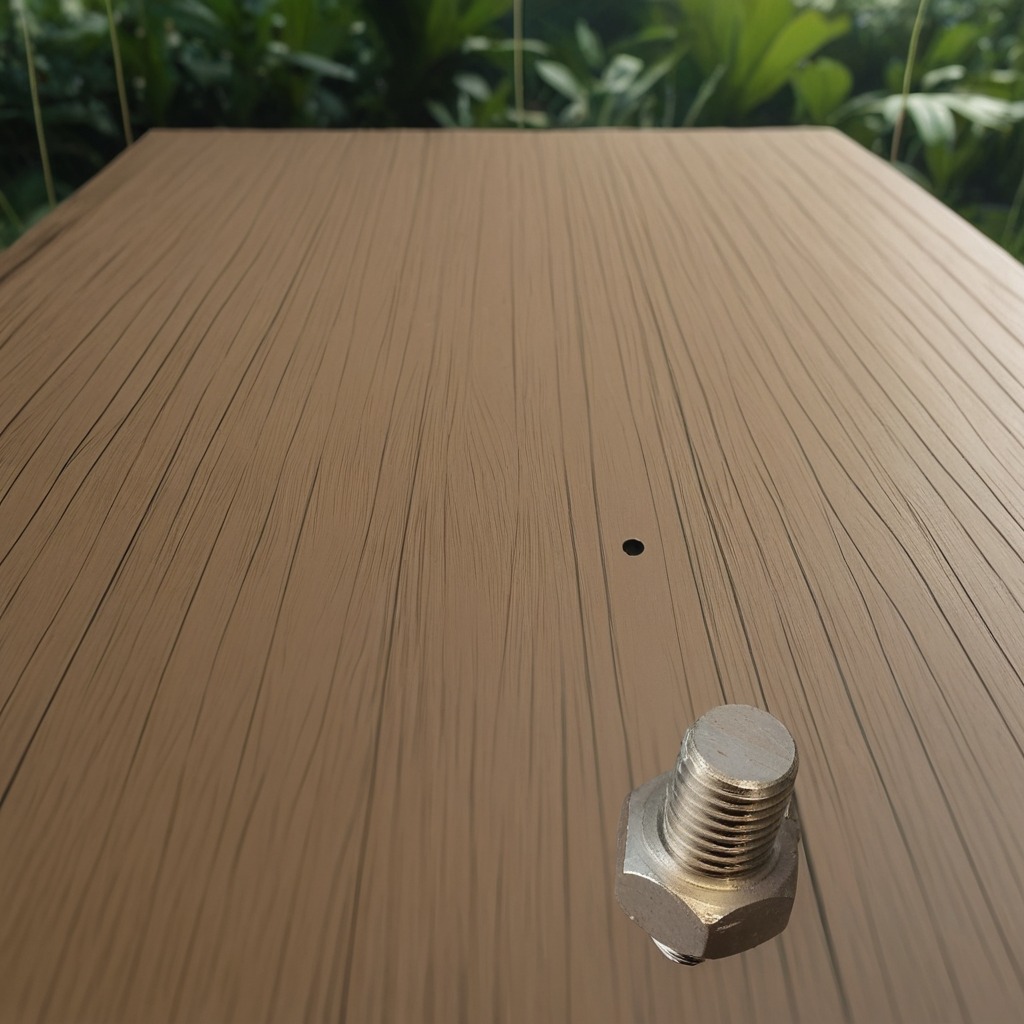
A metal screw is lying on a wooden table inside a jungle field workshop tent.